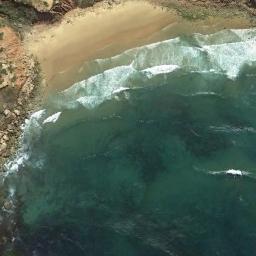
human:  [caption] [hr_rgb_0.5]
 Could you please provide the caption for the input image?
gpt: The type of beach is rocky coast and the sand on the beach is khaki .

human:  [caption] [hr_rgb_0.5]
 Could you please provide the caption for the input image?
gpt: Dark green sea and light brown sand beach .

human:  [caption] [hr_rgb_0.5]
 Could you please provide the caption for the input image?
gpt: The deep blue seawater lashes the rocks .

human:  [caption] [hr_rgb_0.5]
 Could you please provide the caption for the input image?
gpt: There are houses by the beach .

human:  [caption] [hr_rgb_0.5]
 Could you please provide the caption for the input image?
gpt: Many stones of different sizes are on the beach .